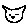
Label: cat